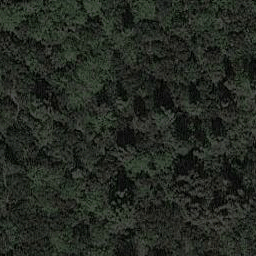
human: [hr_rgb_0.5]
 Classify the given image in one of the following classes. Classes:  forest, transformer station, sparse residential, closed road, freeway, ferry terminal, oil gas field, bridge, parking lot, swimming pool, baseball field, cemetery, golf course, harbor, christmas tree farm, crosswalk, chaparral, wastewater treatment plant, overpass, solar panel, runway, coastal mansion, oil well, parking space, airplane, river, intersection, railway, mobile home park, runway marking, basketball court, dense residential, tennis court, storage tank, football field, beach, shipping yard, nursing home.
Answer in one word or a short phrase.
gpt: forest